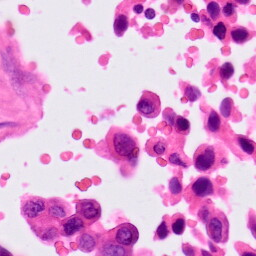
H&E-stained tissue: Lung